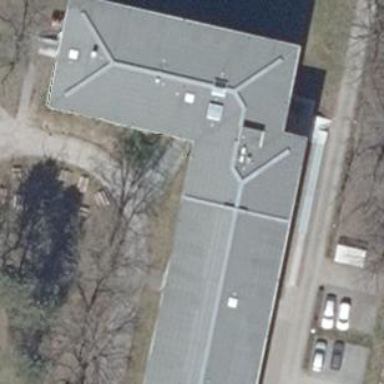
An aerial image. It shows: Government office building with black hipped roof tiles.